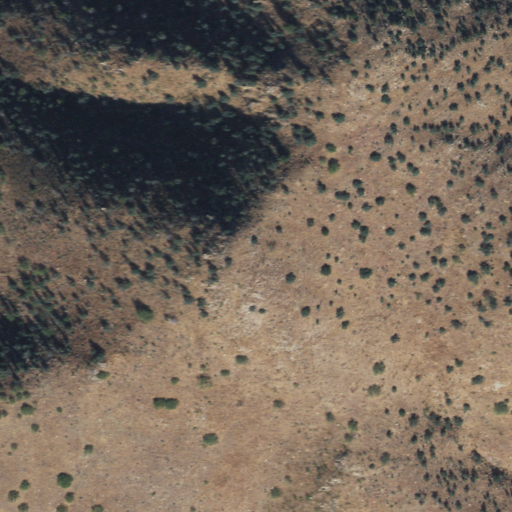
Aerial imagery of mountain in Arizona named Santa Rita Peak containing shrub, evergreen forest, and grassland